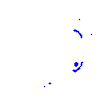
Particle: proton